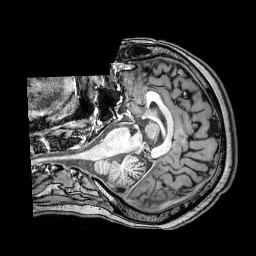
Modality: T1w
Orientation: axial
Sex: female
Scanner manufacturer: philips
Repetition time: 0.008171 s
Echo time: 0.00374 s